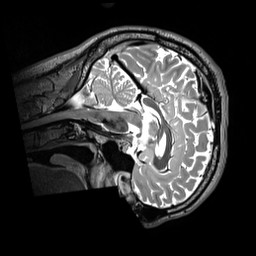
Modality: T2w
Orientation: sagittal
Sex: male
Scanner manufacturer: siemens
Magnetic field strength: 3 T
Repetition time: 3.2 s
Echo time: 0.409 s